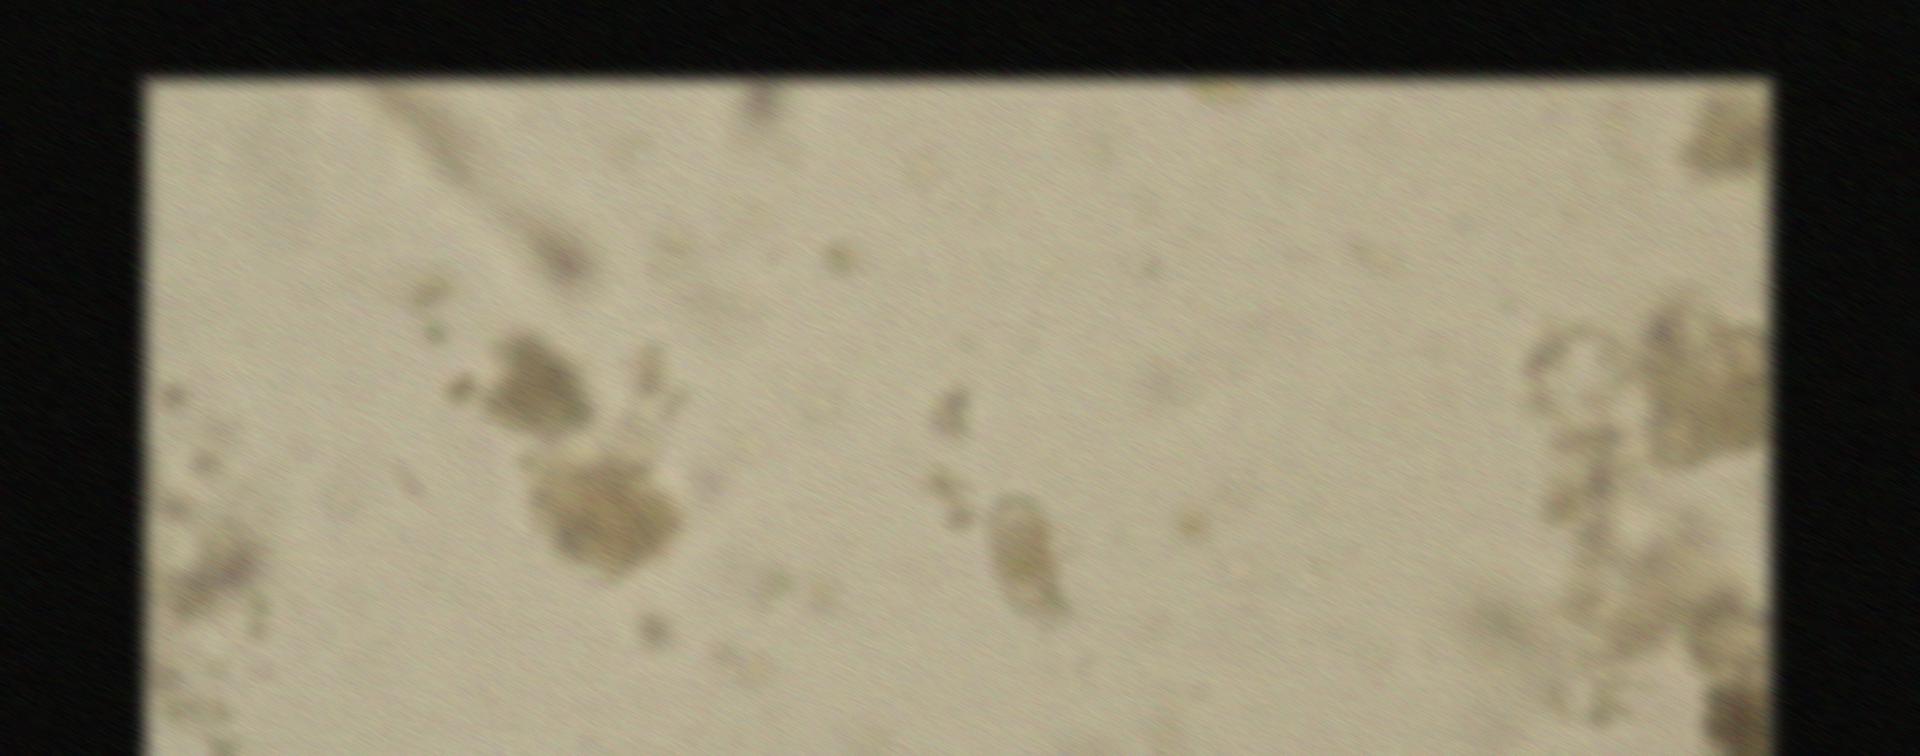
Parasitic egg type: Capillaria philippinensis